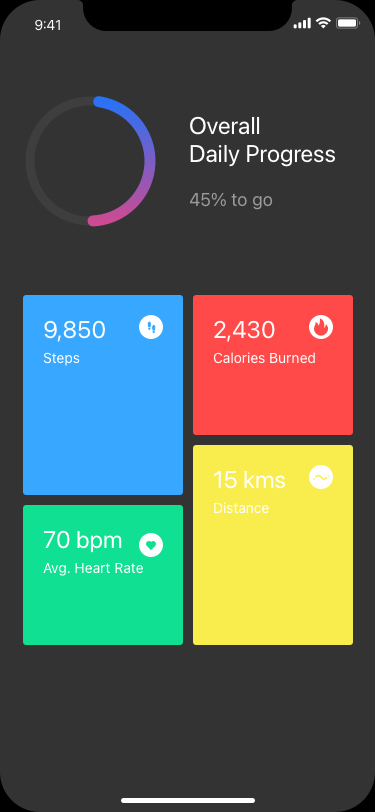
Text in this UI design:
15 kms
Distance
9,850
Steps
2,430
Calories Burned
70 bpm
Avg. Heart Rate
Overall
Daily Progress
45% to go